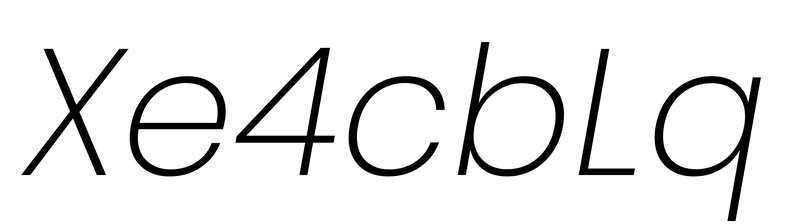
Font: Poppins-ExtraLightItalic